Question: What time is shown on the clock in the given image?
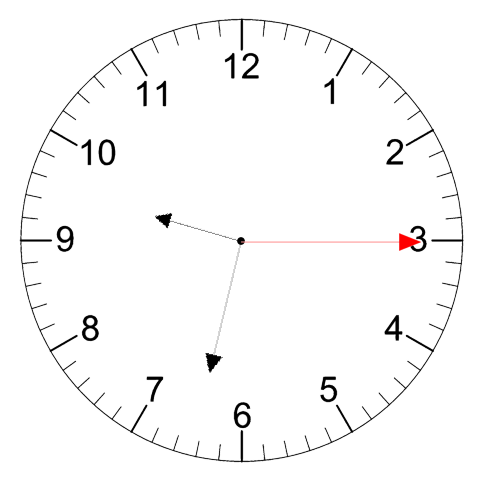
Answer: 09:32:15